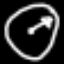
Label: clock